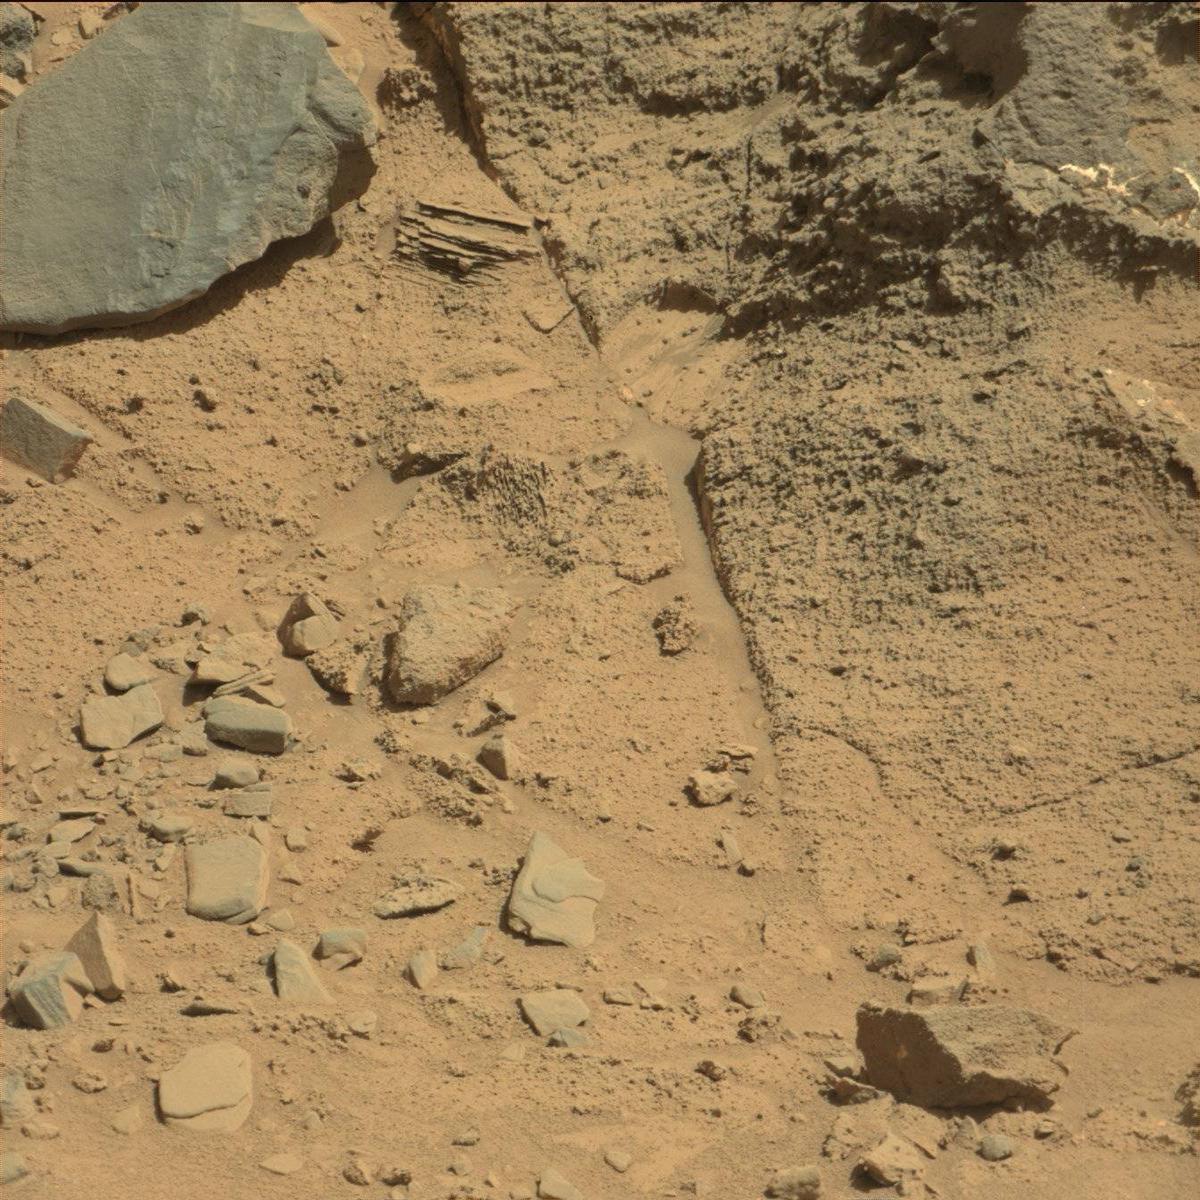
Terrain classes present: Bedrock, Rock, Sand / Soil